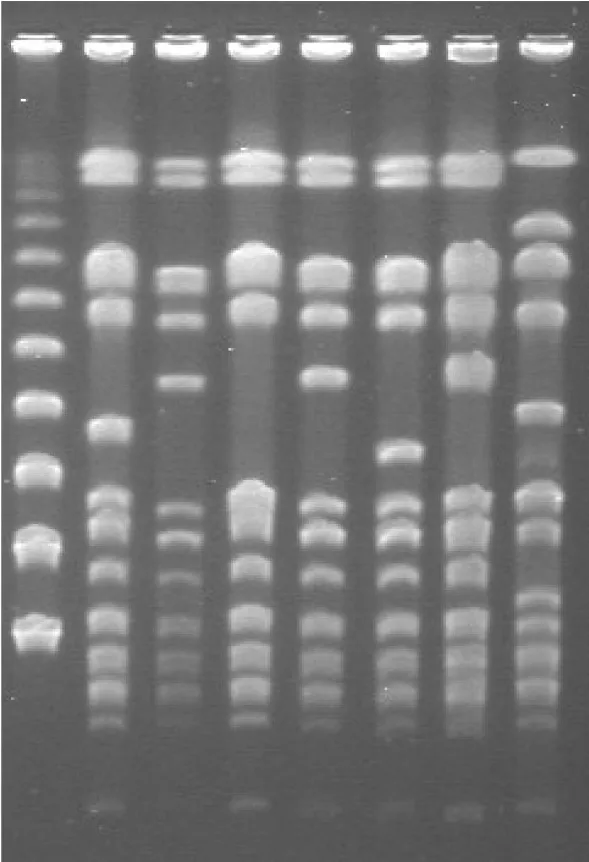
Analysis of identified methicillin-resistant Staphylococcus aureus strains on pulsed-field gel electrophoresis. M, marker; 1, sputum (day 10); 2, stool (day 19); 3, intravenous hyperalimentation catheter (day 20); 4, blood (day 30); 5, sputum (day 44); 6, hip joint synovial fluid (day 100); C, control (Staphylococcus aureus, strain NCTC 8325).
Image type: chart (chart)